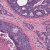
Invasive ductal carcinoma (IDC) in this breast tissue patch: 1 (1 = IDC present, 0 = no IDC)